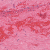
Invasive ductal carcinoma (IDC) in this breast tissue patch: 0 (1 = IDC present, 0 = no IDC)